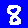
Digit: 8